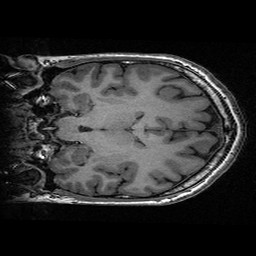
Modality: T1w
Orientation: coronal
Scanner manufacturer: ge
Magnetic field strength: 3 T
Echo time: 0.00318 s